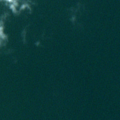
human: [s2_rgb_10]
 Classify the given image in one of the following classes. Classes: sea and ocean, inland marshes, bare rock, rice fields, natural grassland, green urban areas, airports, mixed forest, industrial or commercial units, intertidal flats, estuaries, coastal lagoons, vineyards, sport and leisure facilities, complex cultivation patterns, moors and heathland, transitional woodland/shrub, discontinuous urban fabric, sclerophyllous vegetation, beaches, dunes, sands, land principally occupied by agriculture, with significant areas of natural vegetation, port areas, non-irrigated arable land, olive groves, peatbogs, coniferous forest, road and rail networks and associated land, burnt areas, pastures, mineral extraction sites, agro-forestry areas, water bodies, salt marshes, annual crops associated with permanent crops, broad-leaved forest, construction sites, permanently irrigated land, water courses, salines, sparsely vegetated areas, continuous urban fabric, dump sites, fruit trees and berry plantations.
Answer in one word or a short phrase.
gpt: sea and ocean